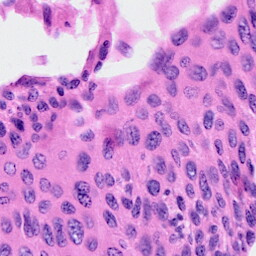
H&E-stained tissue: Cervix